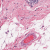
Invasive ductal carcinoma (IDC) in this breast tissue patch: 0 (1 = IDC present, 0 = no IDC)